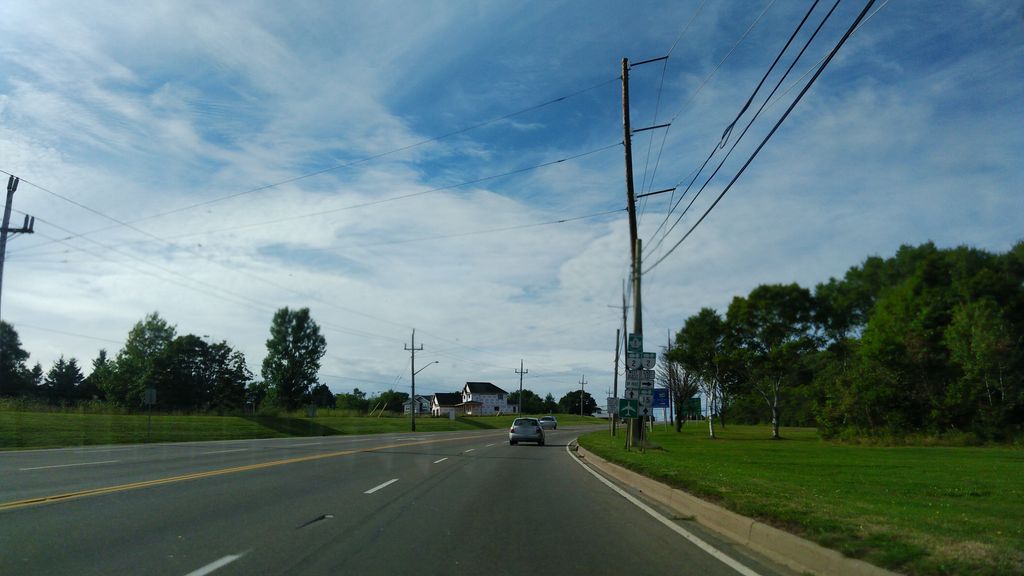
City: charlottetown